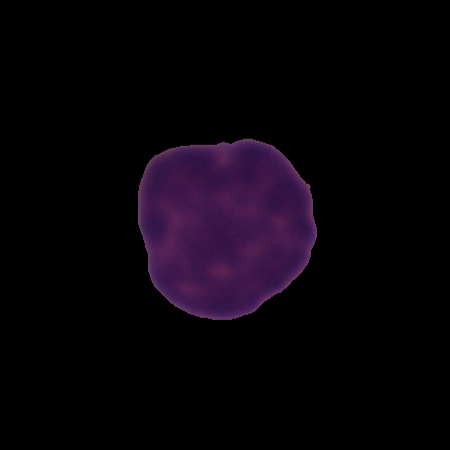
Label: healthy